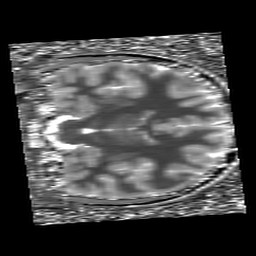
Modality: T1map
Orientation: coronal
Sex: female
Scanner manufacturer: siemens
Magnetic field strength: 3 T
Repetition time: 5 s
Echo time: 0.00355 s